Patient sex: M
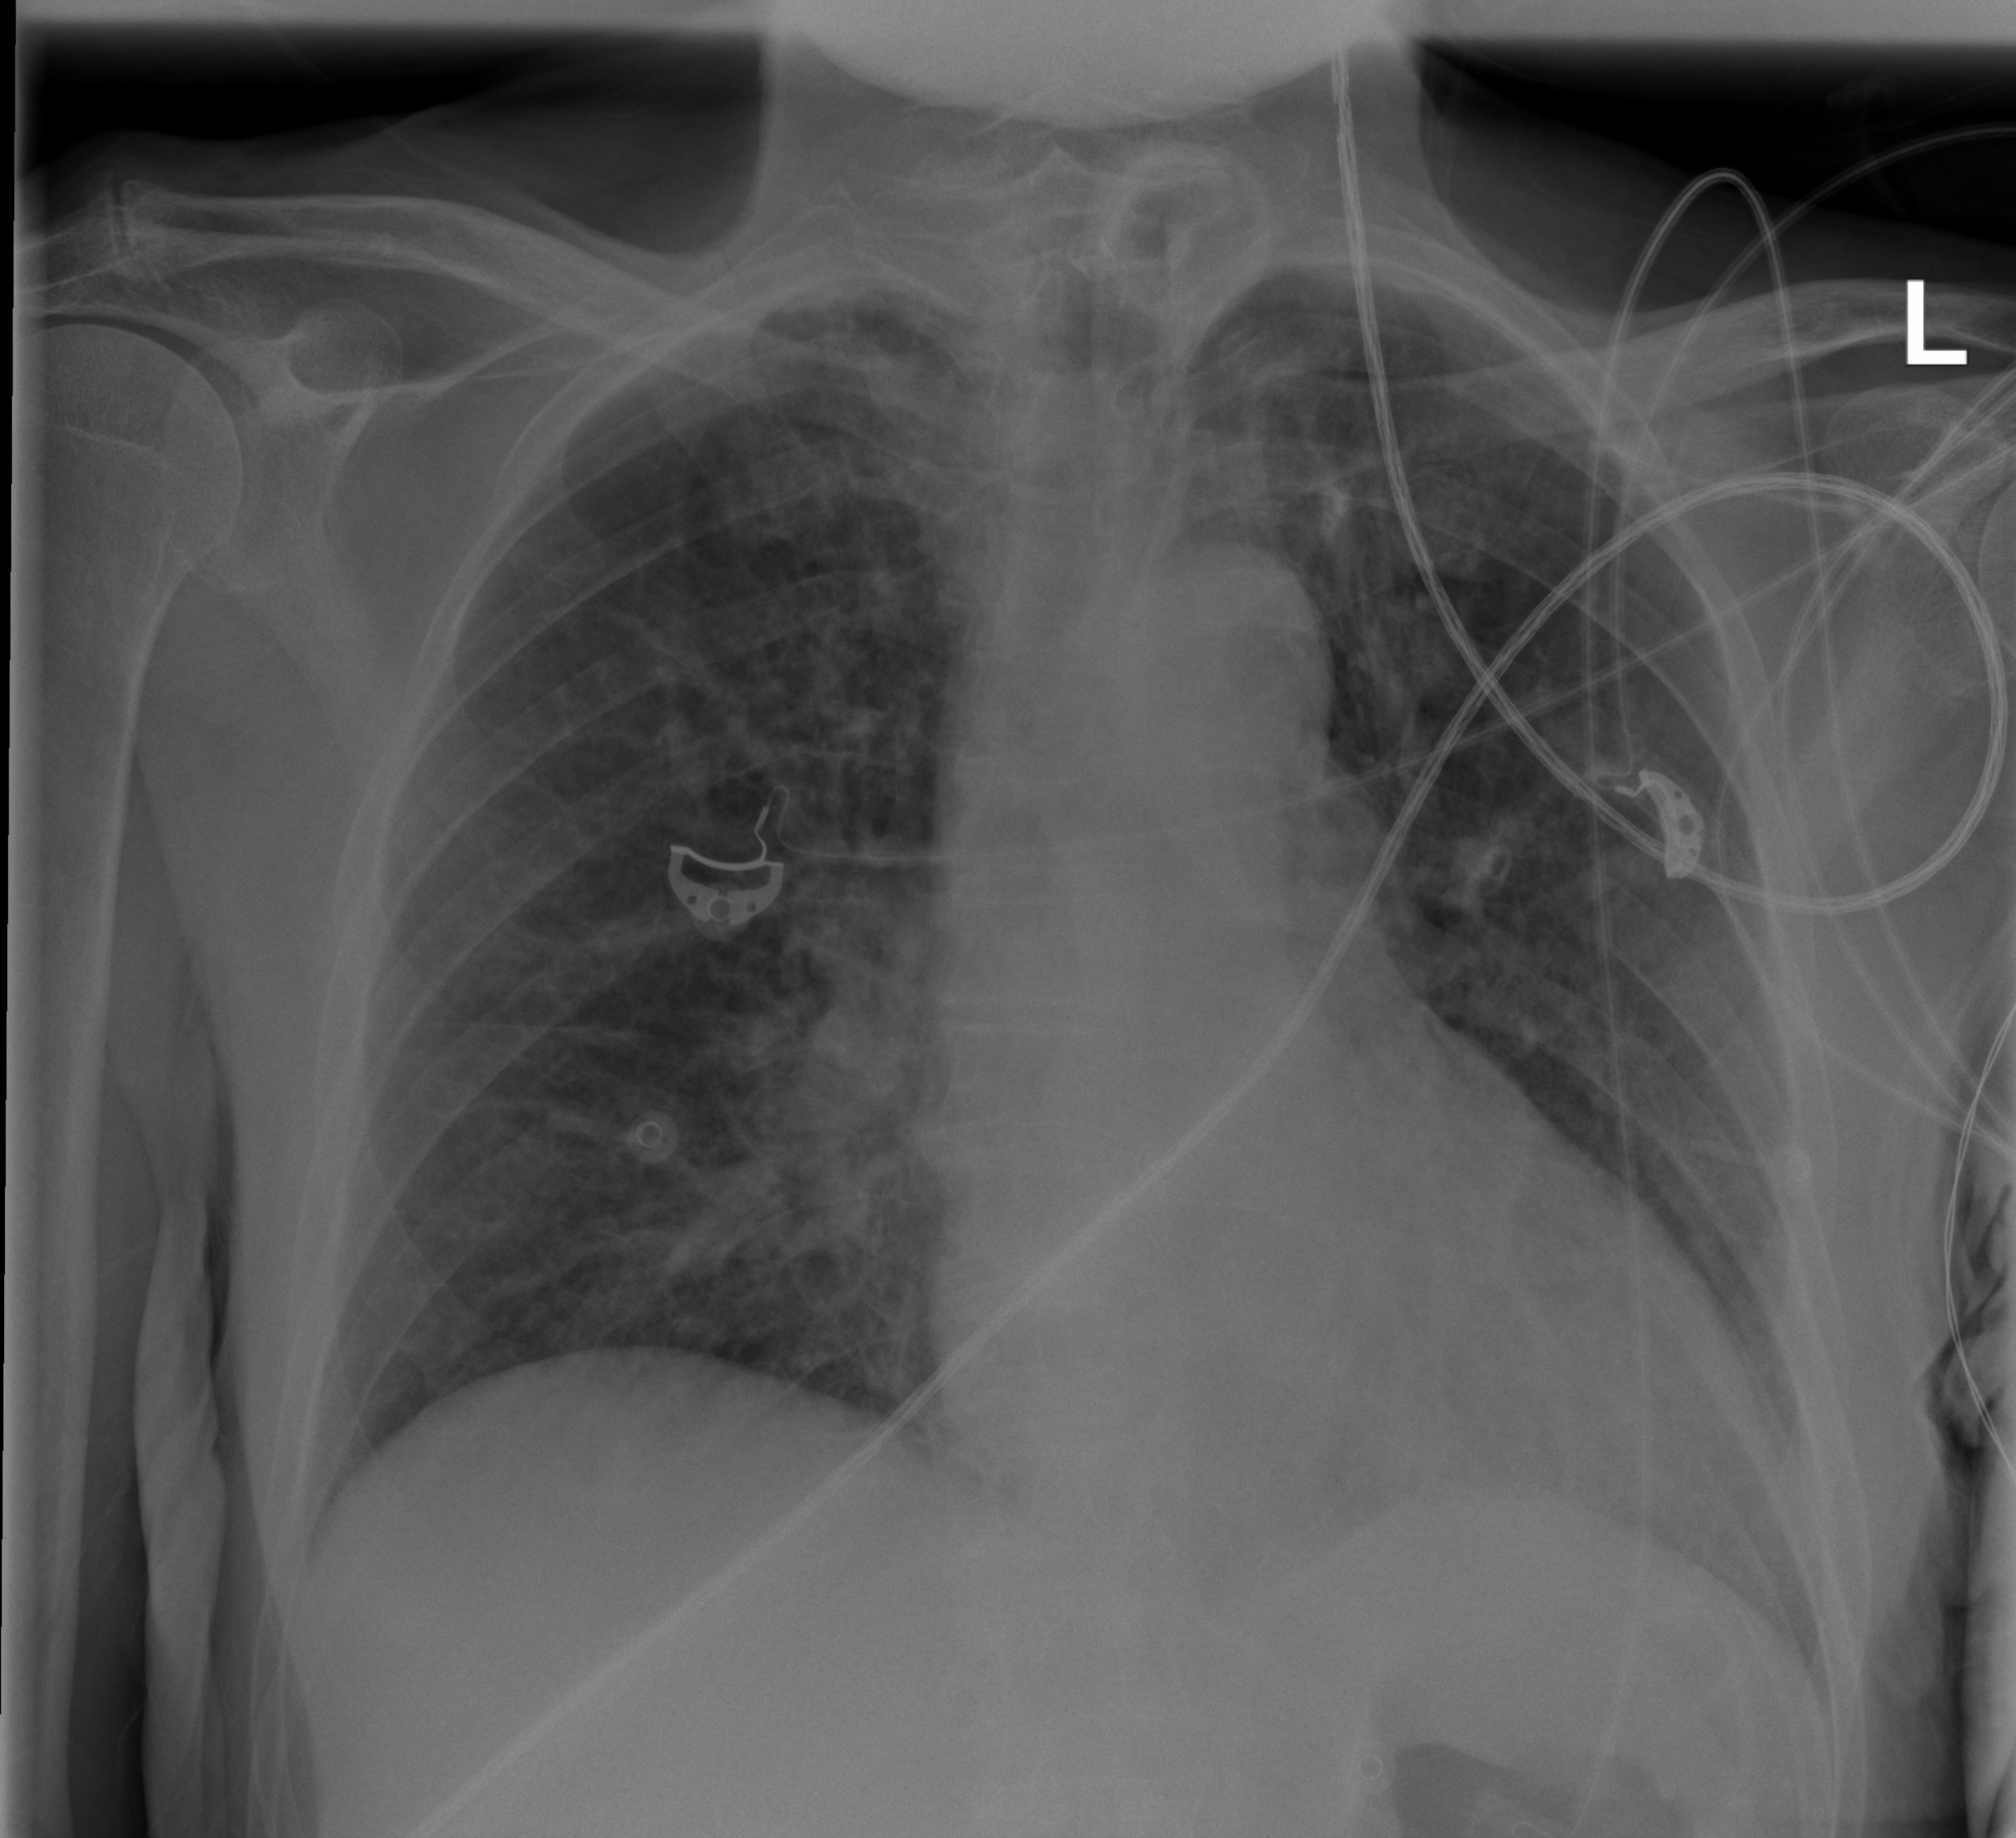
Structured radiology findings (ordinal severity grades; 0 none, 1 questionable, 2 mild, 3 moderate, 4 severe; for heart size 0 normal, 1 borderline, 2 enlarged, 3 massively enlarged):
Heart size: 2
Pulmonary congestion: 2
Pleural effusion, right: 0
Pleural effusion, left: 0
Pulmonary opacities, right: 2
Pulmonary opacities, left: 0
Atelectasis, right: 0
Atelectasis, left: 0